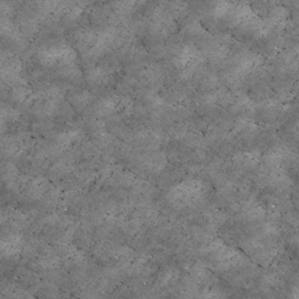
Label: non_frost